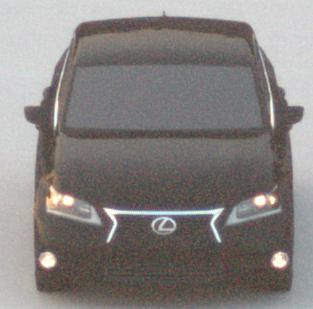
Make: Lexus
Model: GS 250
Detailed model: GS (L10)
Model produced from: 2012/06
Model produced until: 2013/12
Doors: 4
Color: black
Road condition: dry road
Daytime: dawn
Contrast: low contrast